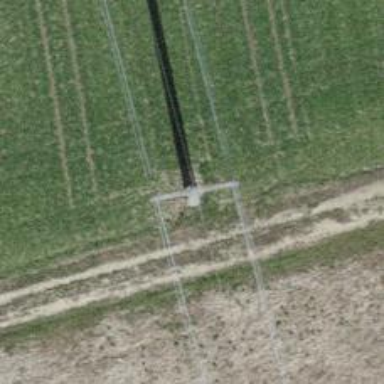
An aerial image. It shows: Power line in the image.